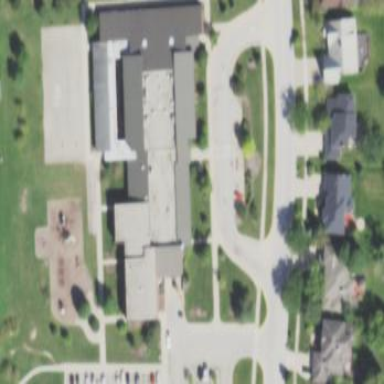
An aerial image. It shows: School used for education purposes.